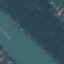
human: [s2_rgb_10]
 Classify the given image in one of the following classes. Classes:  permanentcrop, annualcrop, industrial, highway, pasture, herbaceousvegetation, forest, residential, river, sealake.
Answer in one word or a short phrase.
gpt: River